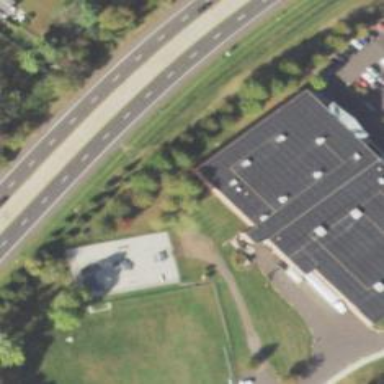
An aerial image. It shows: Commercial building.